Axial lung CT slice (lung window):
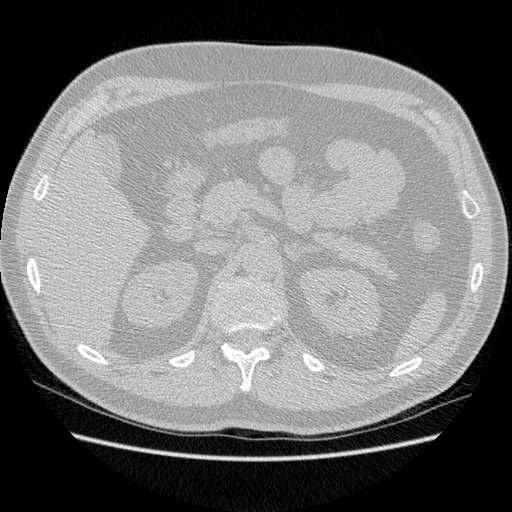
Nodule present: no